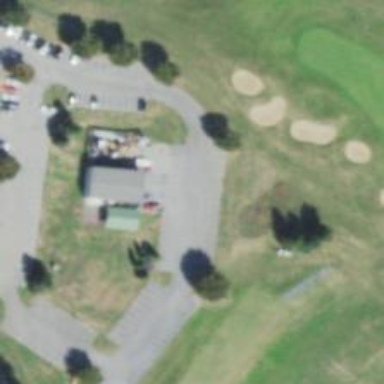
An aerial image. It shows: Designated golf cart path that is service road.